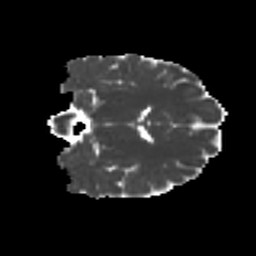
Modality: MD
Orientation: coronal
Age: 27
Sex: female
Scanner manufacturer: ge
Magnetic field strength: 3 T
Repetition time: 7.8 s
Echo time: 0.0606 s